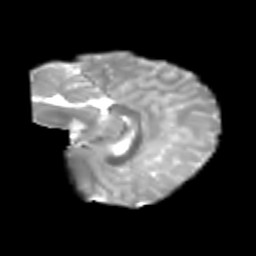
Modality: T2w
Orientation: sagittal
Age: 6
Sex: female
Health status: healthy